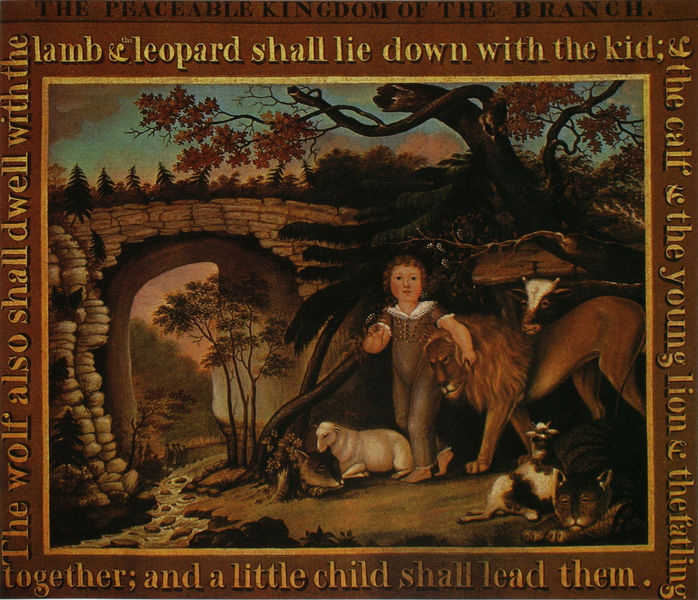
Titel: The Peaceable Kingdom of the Branch
Künstler: Edward Hicks
Standort: Williamsburg (Virginia)
Institution: Abby Aldrich Rockefeller Folk Art Center
Schlagwörter: baum, blau, blätter, dunkel, felsen, fuß, himmel, körper, laub, schatten, wasser, weiß, wolf, wolken, bäume, fluss, landschaft, ocker, ufer, äste, abend, braun, frisur, hell, licht, mund, ohr, schwarz, straße, türkis, blick, hund, rot, tier, tiere, weg, wiese, wolke, beige, malerei, anzug, arme, geschichte, kleidung, mensch, rahmen, stein, steine, ast, bach, morgen, natur, sonnenaufgang, stamm, zweige, brücke, gewässer, pfad, sonne, haare, kind, blatt, person, gotik, locke, locken, ohren, renaissance, rosa, wald, genre, kinder, beine, fell, mähne, bein, füße, schrift, wangen, bilderrahmen, bogen, fels, ziegel, grafik, graphik, sonnenuntergang, kuh, monochrom, rind, herbst, naiv, baby, rand, tannen, wolle, junge, tor, katze, barfuss, lamm, schaf, knabe, buch, steinbrücke, idyll, illustration, text, buchstabe, buchstaben, beschriftung, schlange, titelblatt, tanne, frieden, kleinkind, streicheln, löwen, kitz, geäst, mittelalter, märchen, tonig, grotte, löwe, ochse, ziege, spruch, baumstumpf, englisch, leopard, kalb, tatze, kid, löwenmähne, tieger, tiger, kinderbuch, zahm, miteinander, child, friedvoll, katze kuh, löwenjunge, streichelt, kh, bedeutungsgröße, kingdom, lamb